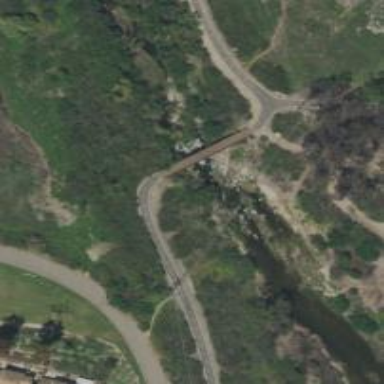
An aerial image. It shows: Bridge for cycleway.